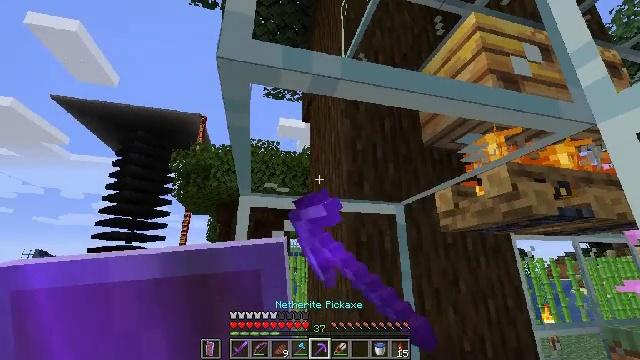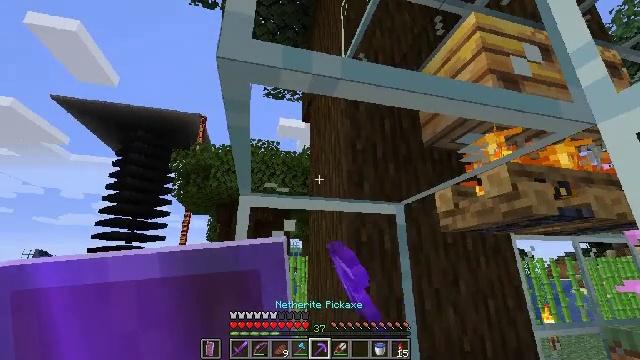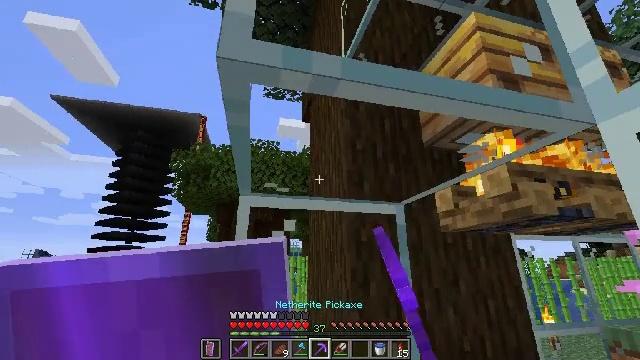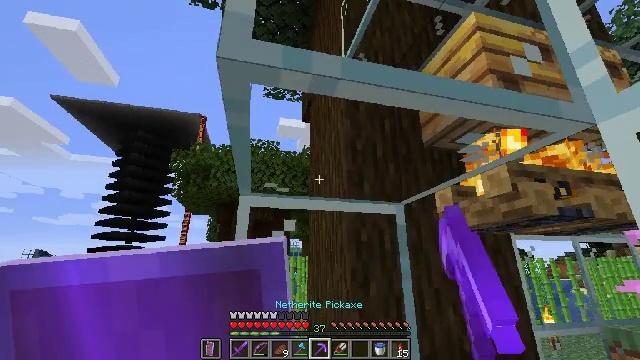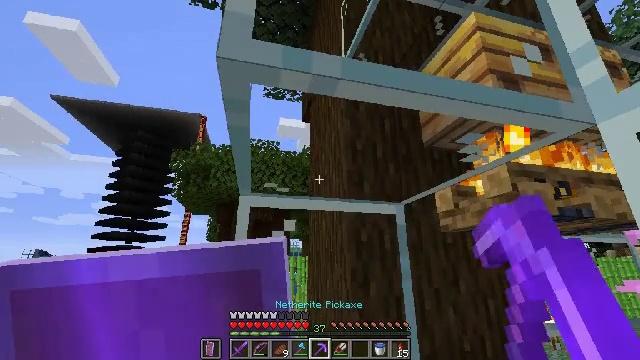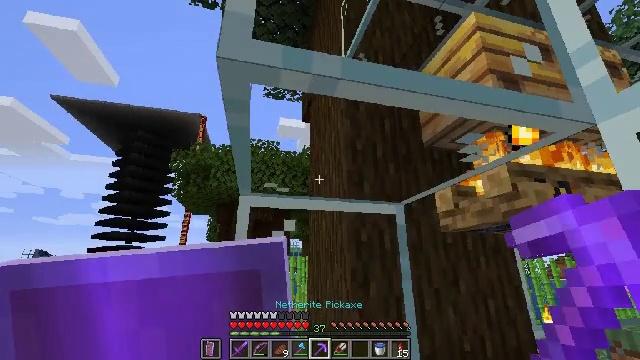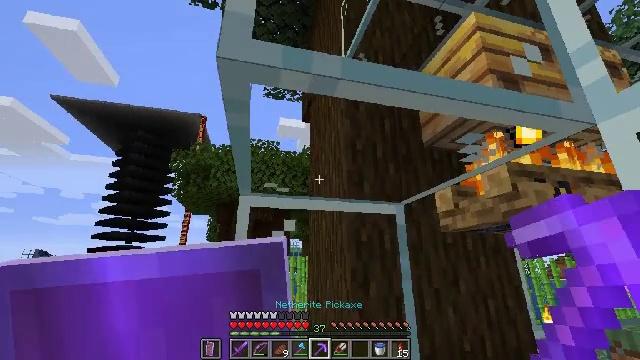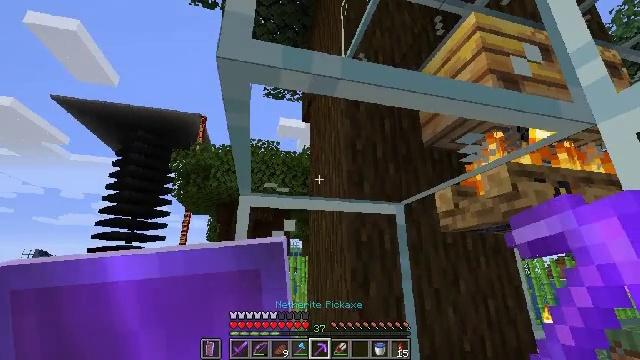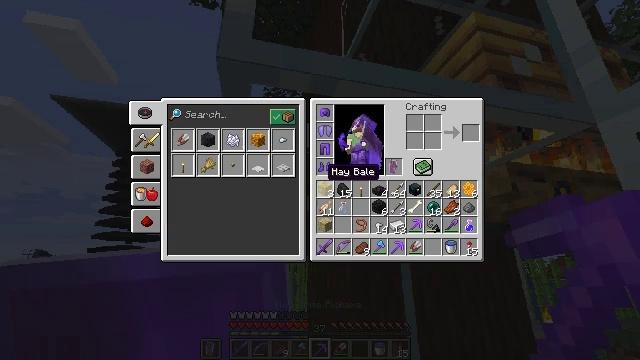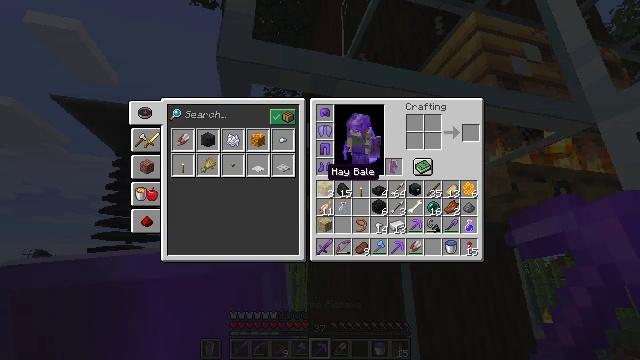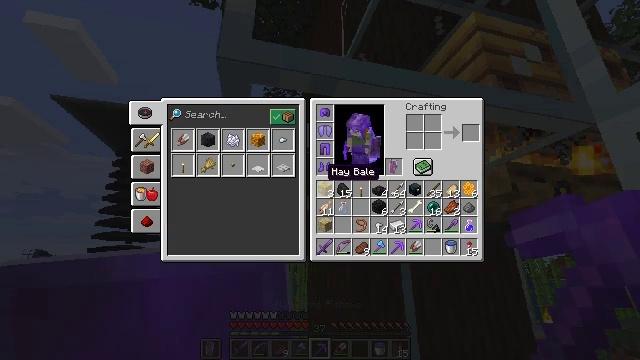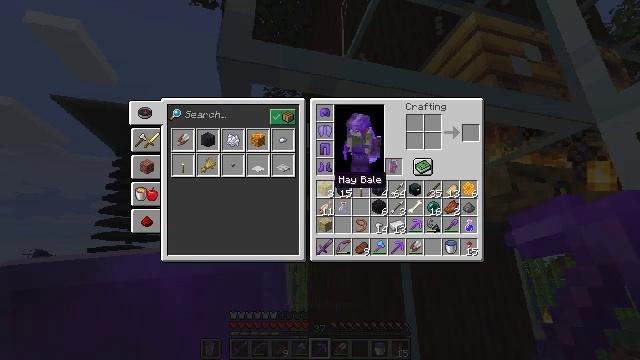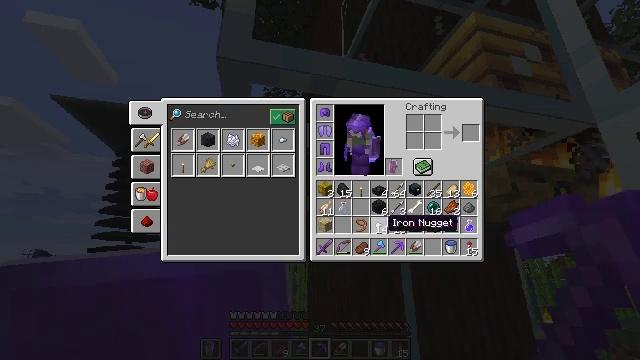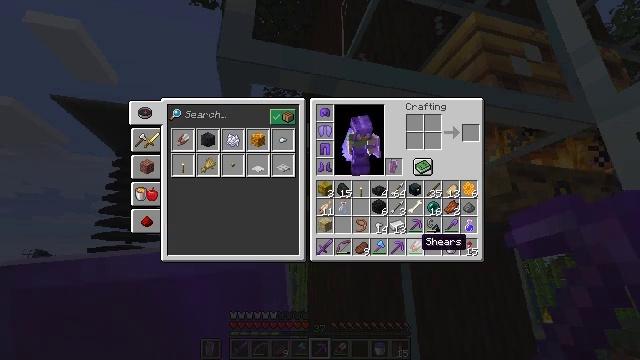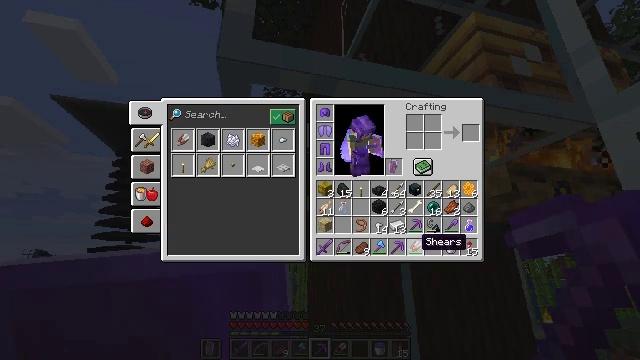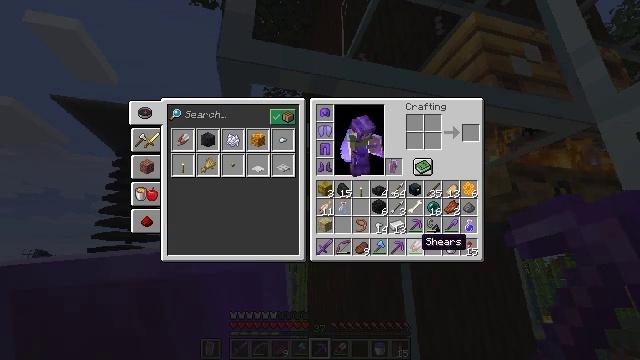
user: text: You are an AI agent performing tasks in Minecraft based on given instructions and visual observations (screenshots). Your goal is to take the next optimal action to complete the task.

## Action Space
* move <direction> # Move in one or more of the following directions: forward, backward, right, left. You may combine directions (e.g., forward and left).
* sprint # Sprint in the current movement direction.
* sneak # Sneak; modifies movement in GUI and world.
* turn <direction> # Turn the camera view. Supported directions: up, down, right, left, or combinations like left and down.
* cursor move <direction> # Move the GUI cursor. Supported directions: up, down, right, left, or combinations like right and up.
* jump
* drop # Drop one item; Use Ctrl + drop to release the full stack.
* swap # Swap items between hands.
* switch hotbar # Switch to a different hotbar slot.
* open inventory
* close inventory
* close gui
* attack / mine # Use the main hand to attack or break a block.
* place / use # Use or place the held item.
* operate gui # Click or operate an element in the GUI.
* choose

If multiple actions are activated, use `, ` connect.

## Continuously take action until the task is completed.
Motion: motion action
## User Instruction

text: Break the glass block.
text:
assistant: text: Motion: no_op
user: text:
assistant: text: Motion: no_op
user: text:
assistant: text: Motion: no_op
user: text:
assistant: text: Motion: no_op
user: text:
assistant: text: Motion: no_op
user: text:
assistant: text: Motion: no_op
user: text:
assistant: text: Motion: no_op
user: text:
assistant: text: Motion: close inventory
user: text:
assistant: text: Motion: close inventory
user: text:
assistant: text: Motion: close inventory
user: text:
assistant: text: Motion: turn right and down
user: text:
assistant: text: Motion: turn right and down
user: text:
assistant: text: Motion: turn right and down
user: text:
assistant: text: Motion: no_op
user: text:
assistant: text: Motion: no_op
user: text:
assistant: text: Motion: no_op
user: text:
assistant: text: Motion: no_op
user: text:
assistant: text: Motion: no_op
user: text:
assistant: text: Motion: no_op
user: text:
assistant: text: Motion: no_op
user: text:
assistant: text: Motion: no_op
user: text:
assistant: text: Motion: no_op
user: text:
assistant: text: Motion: no_op
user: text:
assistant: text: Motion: no_op
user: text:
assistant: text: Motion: sneak
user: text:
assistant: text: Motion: sneak
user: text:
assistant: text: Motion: sneak
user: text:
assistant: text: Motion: sneak
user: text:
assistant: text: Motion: sneak, attack / mine
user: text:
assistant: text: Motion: sneak, attack / mine